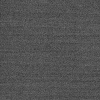
Atmospheric dust classification: dusty